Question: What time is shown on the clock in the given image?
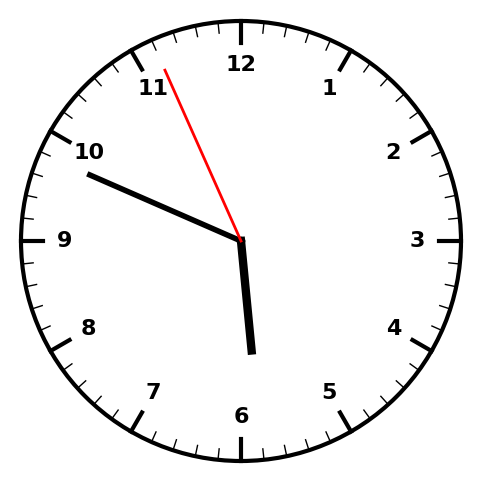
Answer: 05:48:56